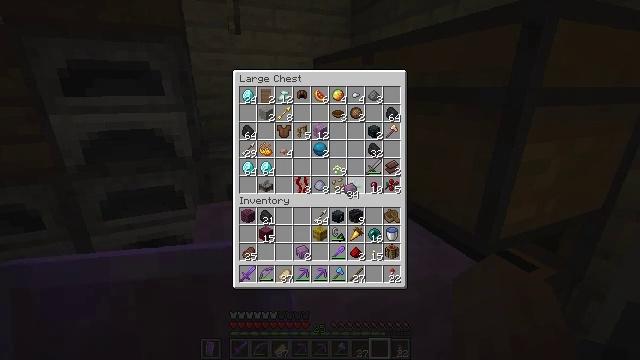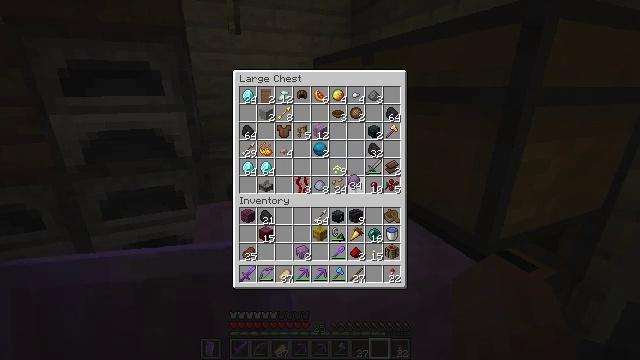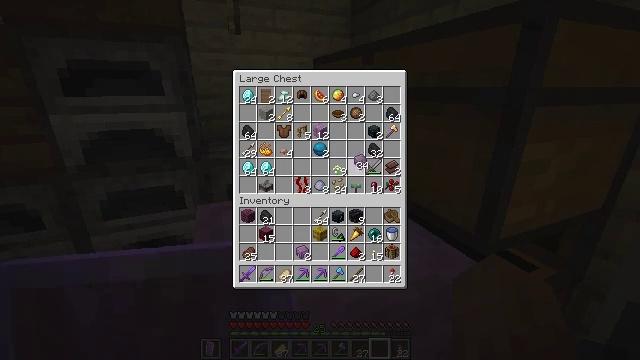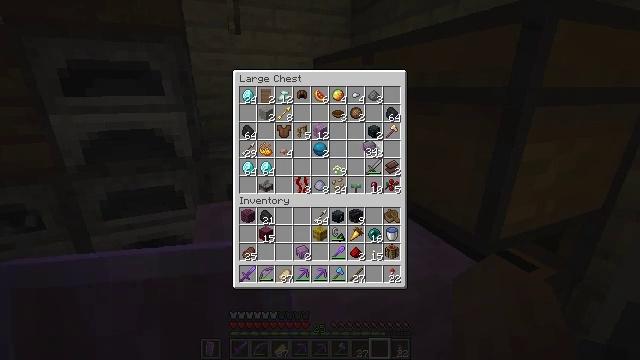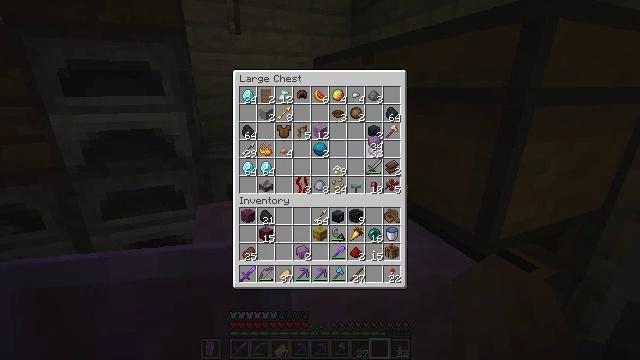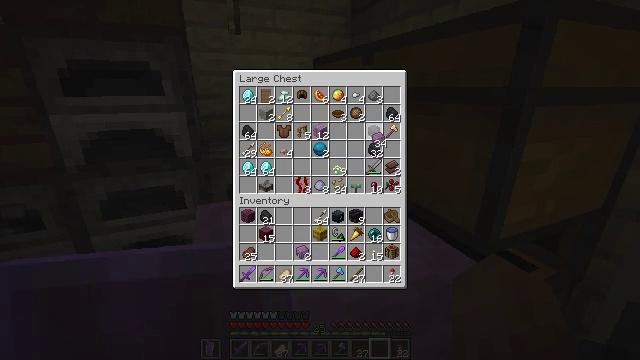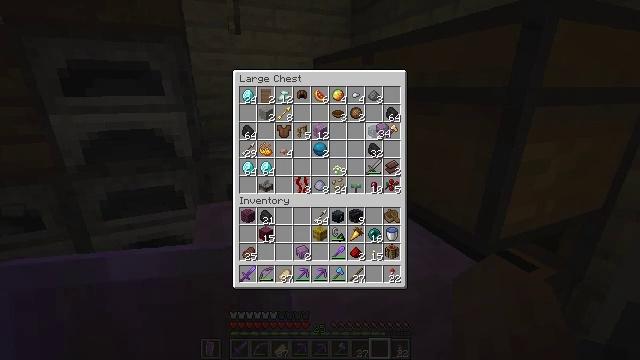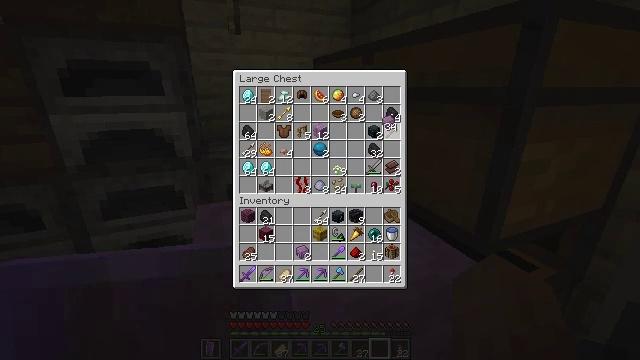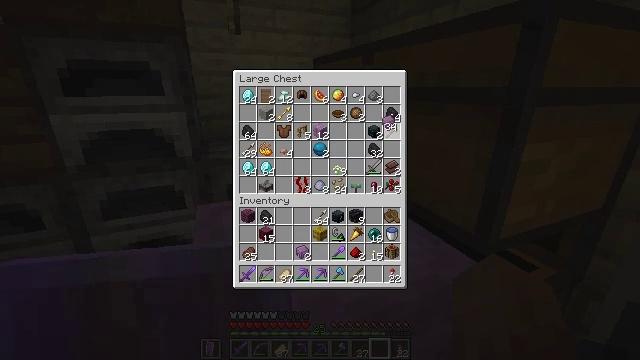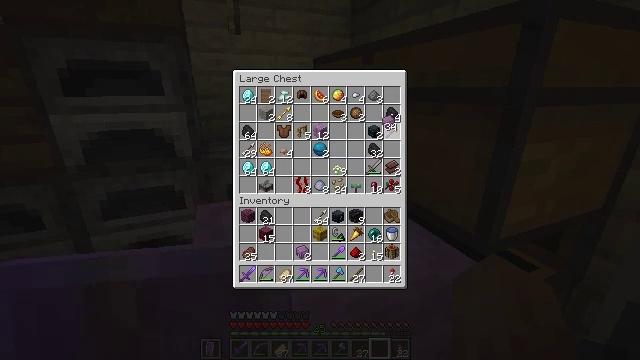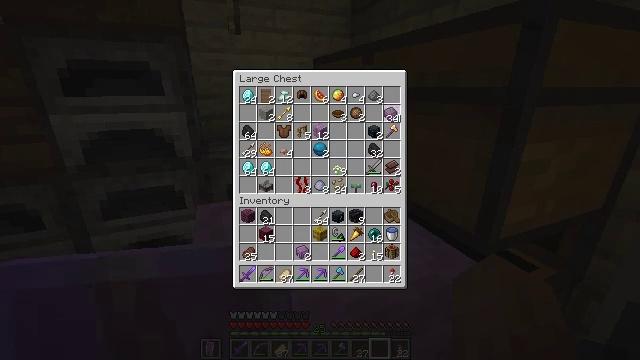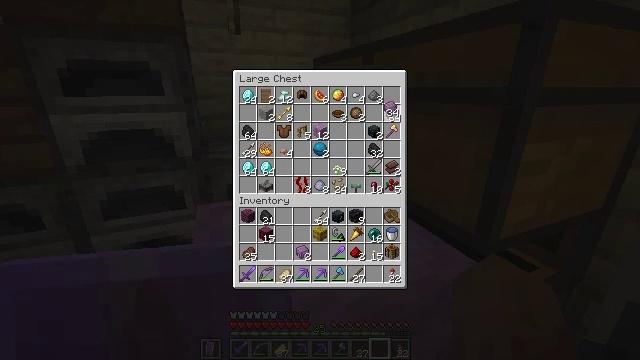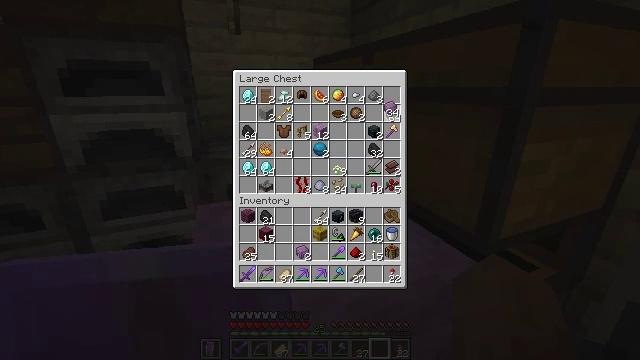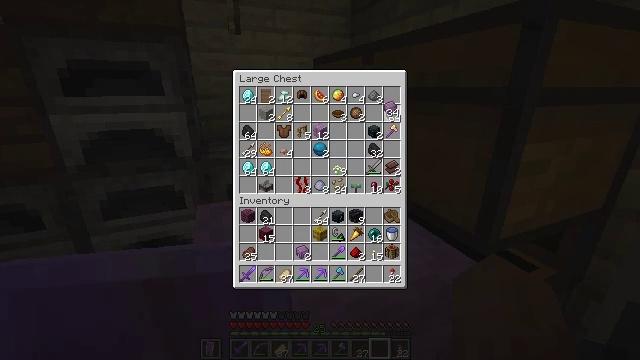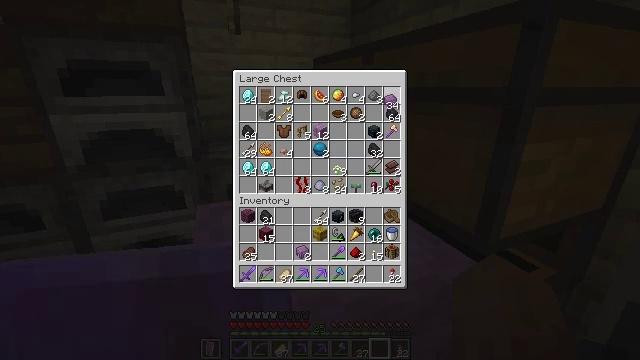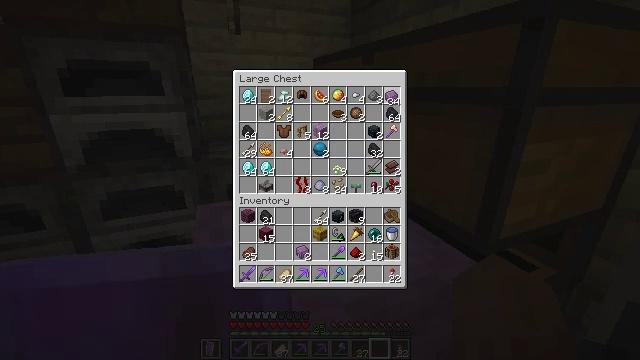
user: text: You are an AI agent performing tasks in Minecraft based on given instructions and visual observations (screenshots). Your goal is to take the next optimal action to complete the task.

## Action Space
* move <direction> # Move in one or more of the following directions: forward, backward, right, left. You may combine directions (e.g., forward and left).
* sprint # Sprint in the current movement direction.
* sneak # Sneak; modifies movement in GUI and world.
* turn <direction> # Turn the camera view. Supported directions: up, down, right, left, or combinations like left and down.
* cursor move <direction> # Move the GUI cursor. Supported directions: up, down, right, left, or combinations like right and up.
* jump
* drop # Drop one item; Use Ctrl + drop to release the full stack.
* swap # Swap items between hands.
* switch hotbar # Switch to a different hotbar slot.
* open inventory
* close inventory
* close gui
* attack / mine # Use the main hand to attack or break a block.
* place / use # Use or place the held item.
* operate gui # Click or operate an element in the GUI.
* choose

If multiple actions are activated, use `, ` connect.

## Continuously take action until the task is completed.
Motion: motion action
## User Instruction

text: Open inventory to craft crimson planks with crimson stems.
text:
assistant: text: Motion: turn up
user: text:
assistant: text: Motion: turn right and up
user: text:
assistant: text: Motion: turn right and up
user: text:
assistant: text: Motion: no_op
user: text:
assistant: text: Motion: no_op
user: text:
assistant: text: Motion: turn up
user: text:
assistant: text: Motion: turn up
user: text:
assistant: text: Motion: no_op
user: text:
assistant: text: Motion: no_op
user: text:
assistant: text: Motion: turn up
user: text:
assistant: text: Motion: no_op
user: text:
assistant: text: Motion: no_op
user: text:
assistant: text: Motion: no_op
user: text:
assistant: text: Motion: turn up
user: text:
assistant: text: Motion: no_op
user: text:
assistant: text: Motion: no_op
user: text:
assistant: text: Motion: no_op
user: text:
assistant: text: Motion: no_op
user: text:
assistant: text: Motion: no_op
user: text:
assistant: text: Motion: no_op
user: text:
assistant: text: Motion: no_op
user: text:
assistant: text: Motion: no_op
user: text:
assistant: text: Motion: attack / mine
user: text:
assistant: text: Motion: attack / mine
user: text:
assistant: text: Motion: attack / mine
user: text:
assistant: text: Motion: no_op
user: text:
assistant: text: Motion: no_op
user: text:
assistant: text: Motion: no_op
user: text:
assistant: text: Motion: no_op
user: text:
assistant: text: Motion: no_op